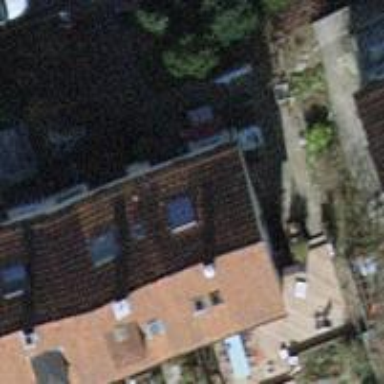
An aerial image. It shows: Building with tiled roof.